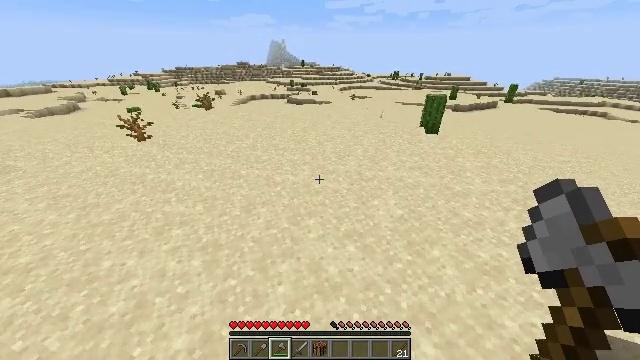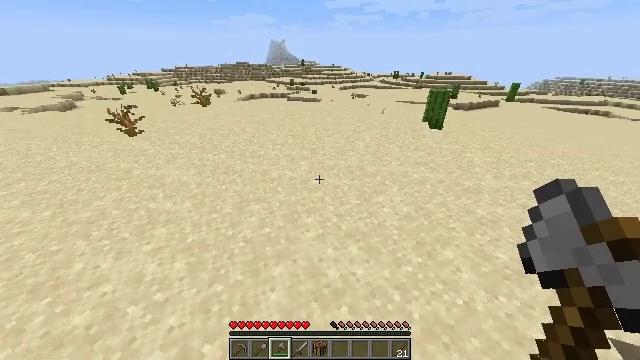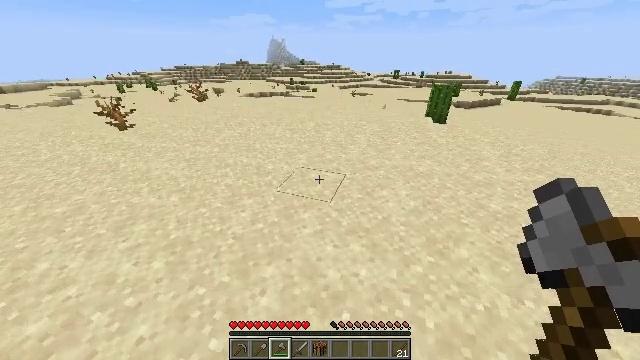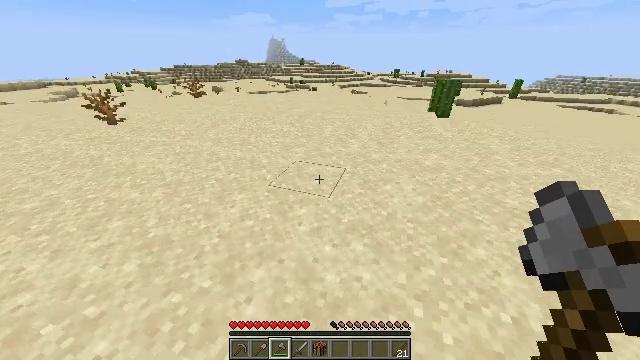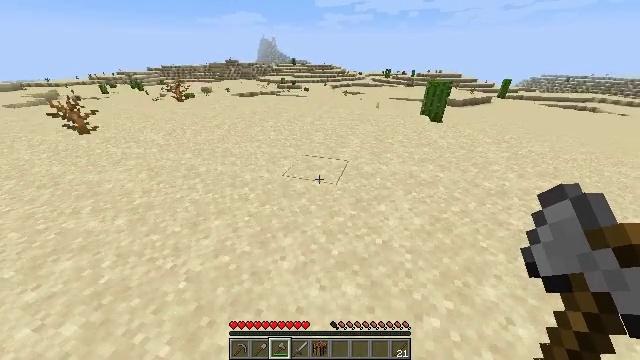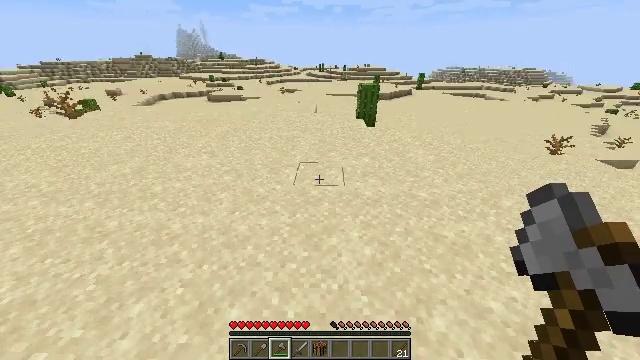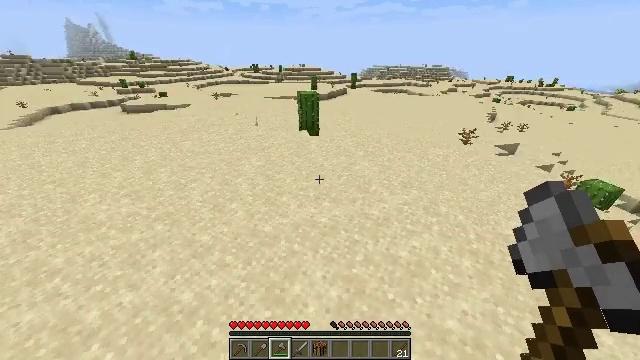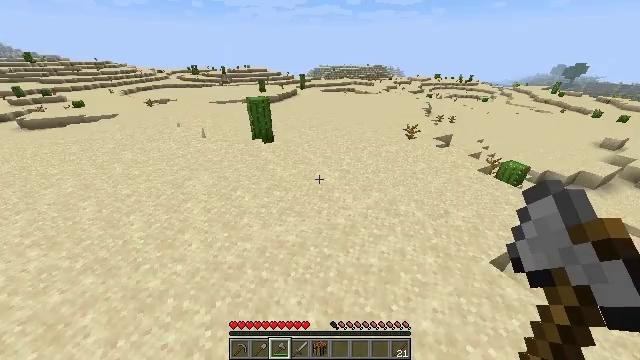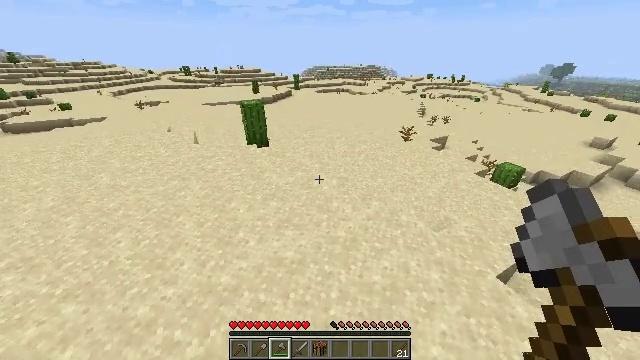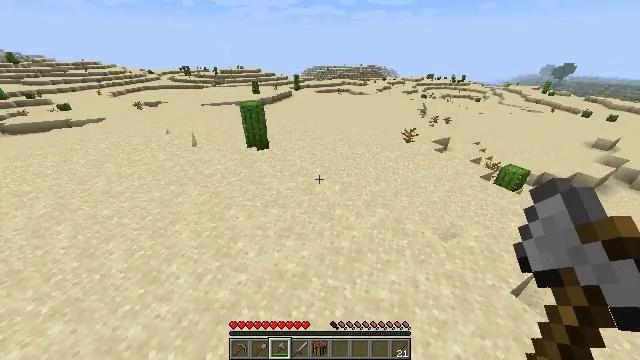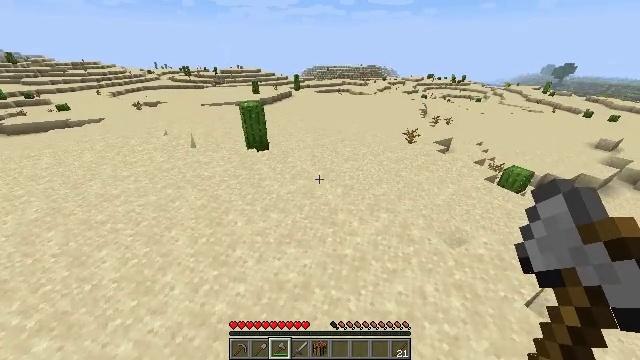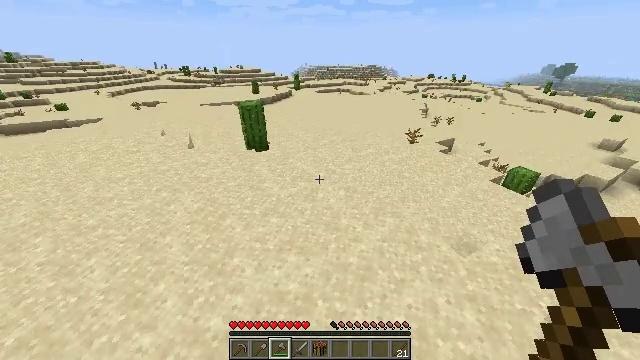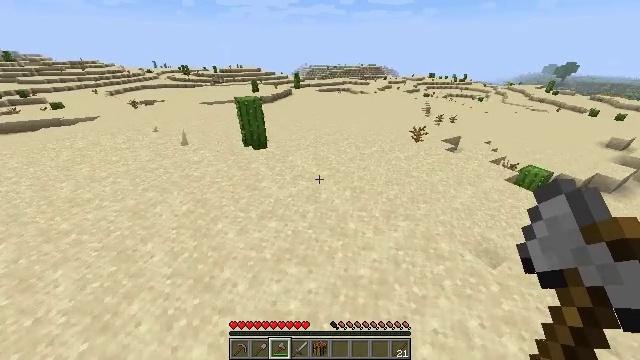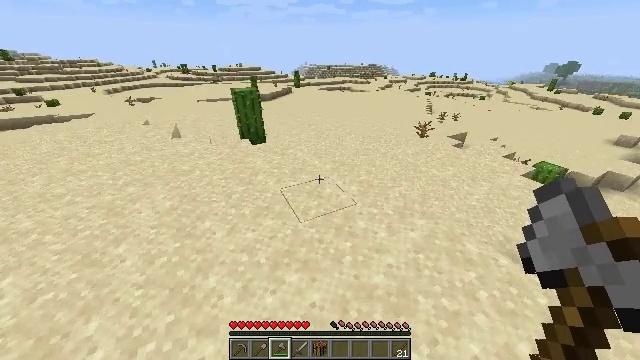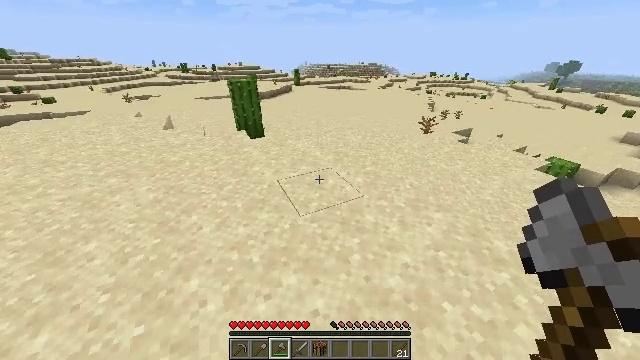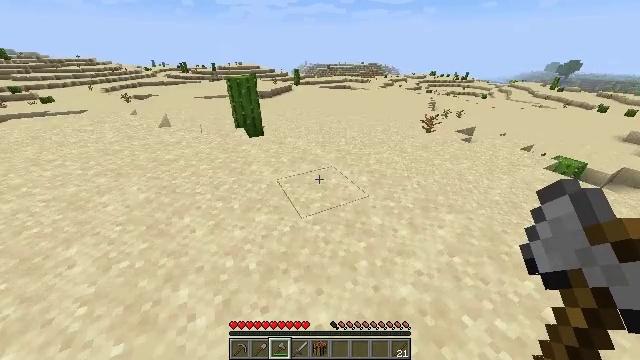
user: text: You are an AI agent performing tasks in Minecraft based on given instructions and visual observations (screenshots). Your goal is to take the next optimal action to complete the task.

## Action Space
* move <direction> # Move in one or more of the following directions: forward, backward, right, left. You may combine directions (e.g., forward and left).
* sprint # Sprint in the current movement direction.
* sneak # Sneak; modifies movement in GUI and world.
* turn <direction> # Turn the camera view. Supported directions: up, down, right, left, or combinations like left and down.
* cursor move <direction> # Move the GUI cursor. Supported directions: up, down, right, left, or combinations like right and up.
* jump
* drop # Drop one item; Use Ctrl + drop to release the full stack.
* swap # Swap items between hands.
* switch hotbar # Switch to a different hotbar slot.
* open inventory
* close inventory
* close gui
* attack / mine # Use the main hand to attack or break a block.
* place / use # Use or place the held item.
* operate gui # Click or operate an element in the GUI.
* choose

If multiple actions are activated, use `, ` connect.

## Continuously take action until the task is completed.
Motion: motion action
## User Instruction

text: Gather hay blocks from the farm.
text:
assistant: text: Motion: move forward and move right, sprint, jump
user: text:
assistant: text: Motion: move forward and move right, sprint, jump
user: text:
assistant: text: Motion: move forward and move right, sprint, jump
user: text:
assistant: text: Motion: move forward and move right, sprint, turn right, jump
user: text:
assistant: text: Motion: move forward and move right, sprint, turn right and down, jump
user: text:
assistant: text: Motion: move forward and move right, sprint, turn right, jump
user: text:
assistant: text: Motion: move forward and move right, sprint, turn right, jump
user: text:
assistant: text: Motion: move forward and move right, sprint, turn right, jump
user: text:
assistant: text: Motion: move forward, sprint, jump
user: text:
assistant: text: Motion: move forward, sprint, jump
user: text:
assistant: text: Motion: move forward, sprint, jump
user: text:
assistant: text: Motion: move forward, sprint, jump
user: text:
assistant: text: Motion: move forward, sprint, jump
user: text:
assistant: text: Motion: move forward, sprint, jump
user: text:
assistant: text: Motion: move forward, sprint, jump
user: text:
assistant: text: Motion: move forward, sprint, jump
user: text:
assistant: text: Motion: move forward, sprint, jump
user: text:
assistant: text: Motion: move forward, sprint, turn right, jump
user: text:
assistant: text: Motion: move forward, sprint, turn right, jump
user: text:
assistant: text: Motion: move forward, sprint, turn right, jump
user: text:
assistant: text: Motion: move forward, sprint, turn right, jump
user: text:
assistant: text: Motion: move forward, sprint, jump
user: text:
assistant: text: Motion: move forward, sprint, jump
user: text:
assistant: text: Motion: move forward, sprint, turn right, jump
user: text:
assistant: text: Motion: move forward, sprint, turn right, jump
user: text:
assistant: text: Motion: move forward, sprint, turn right, jump
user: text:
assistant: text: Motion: move forward and move left, sprint, turn right, jump
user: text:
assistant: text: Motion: move forward and move left, sprint, turn right, jump
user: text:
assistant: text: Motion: move forward and move left, sprint, turn right, jump
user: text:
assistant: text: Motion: move forward and move left, sprint, turn right, jump